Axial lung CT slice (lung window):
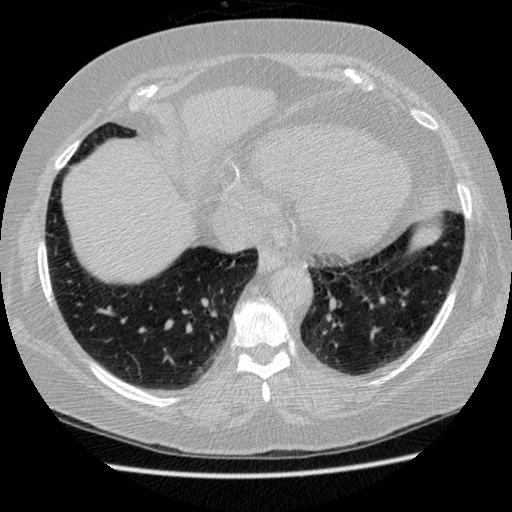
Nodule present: no